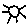
Label: sun